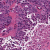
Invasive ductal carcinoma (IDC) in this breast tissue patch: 0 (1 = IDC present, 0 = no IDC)